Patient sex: F
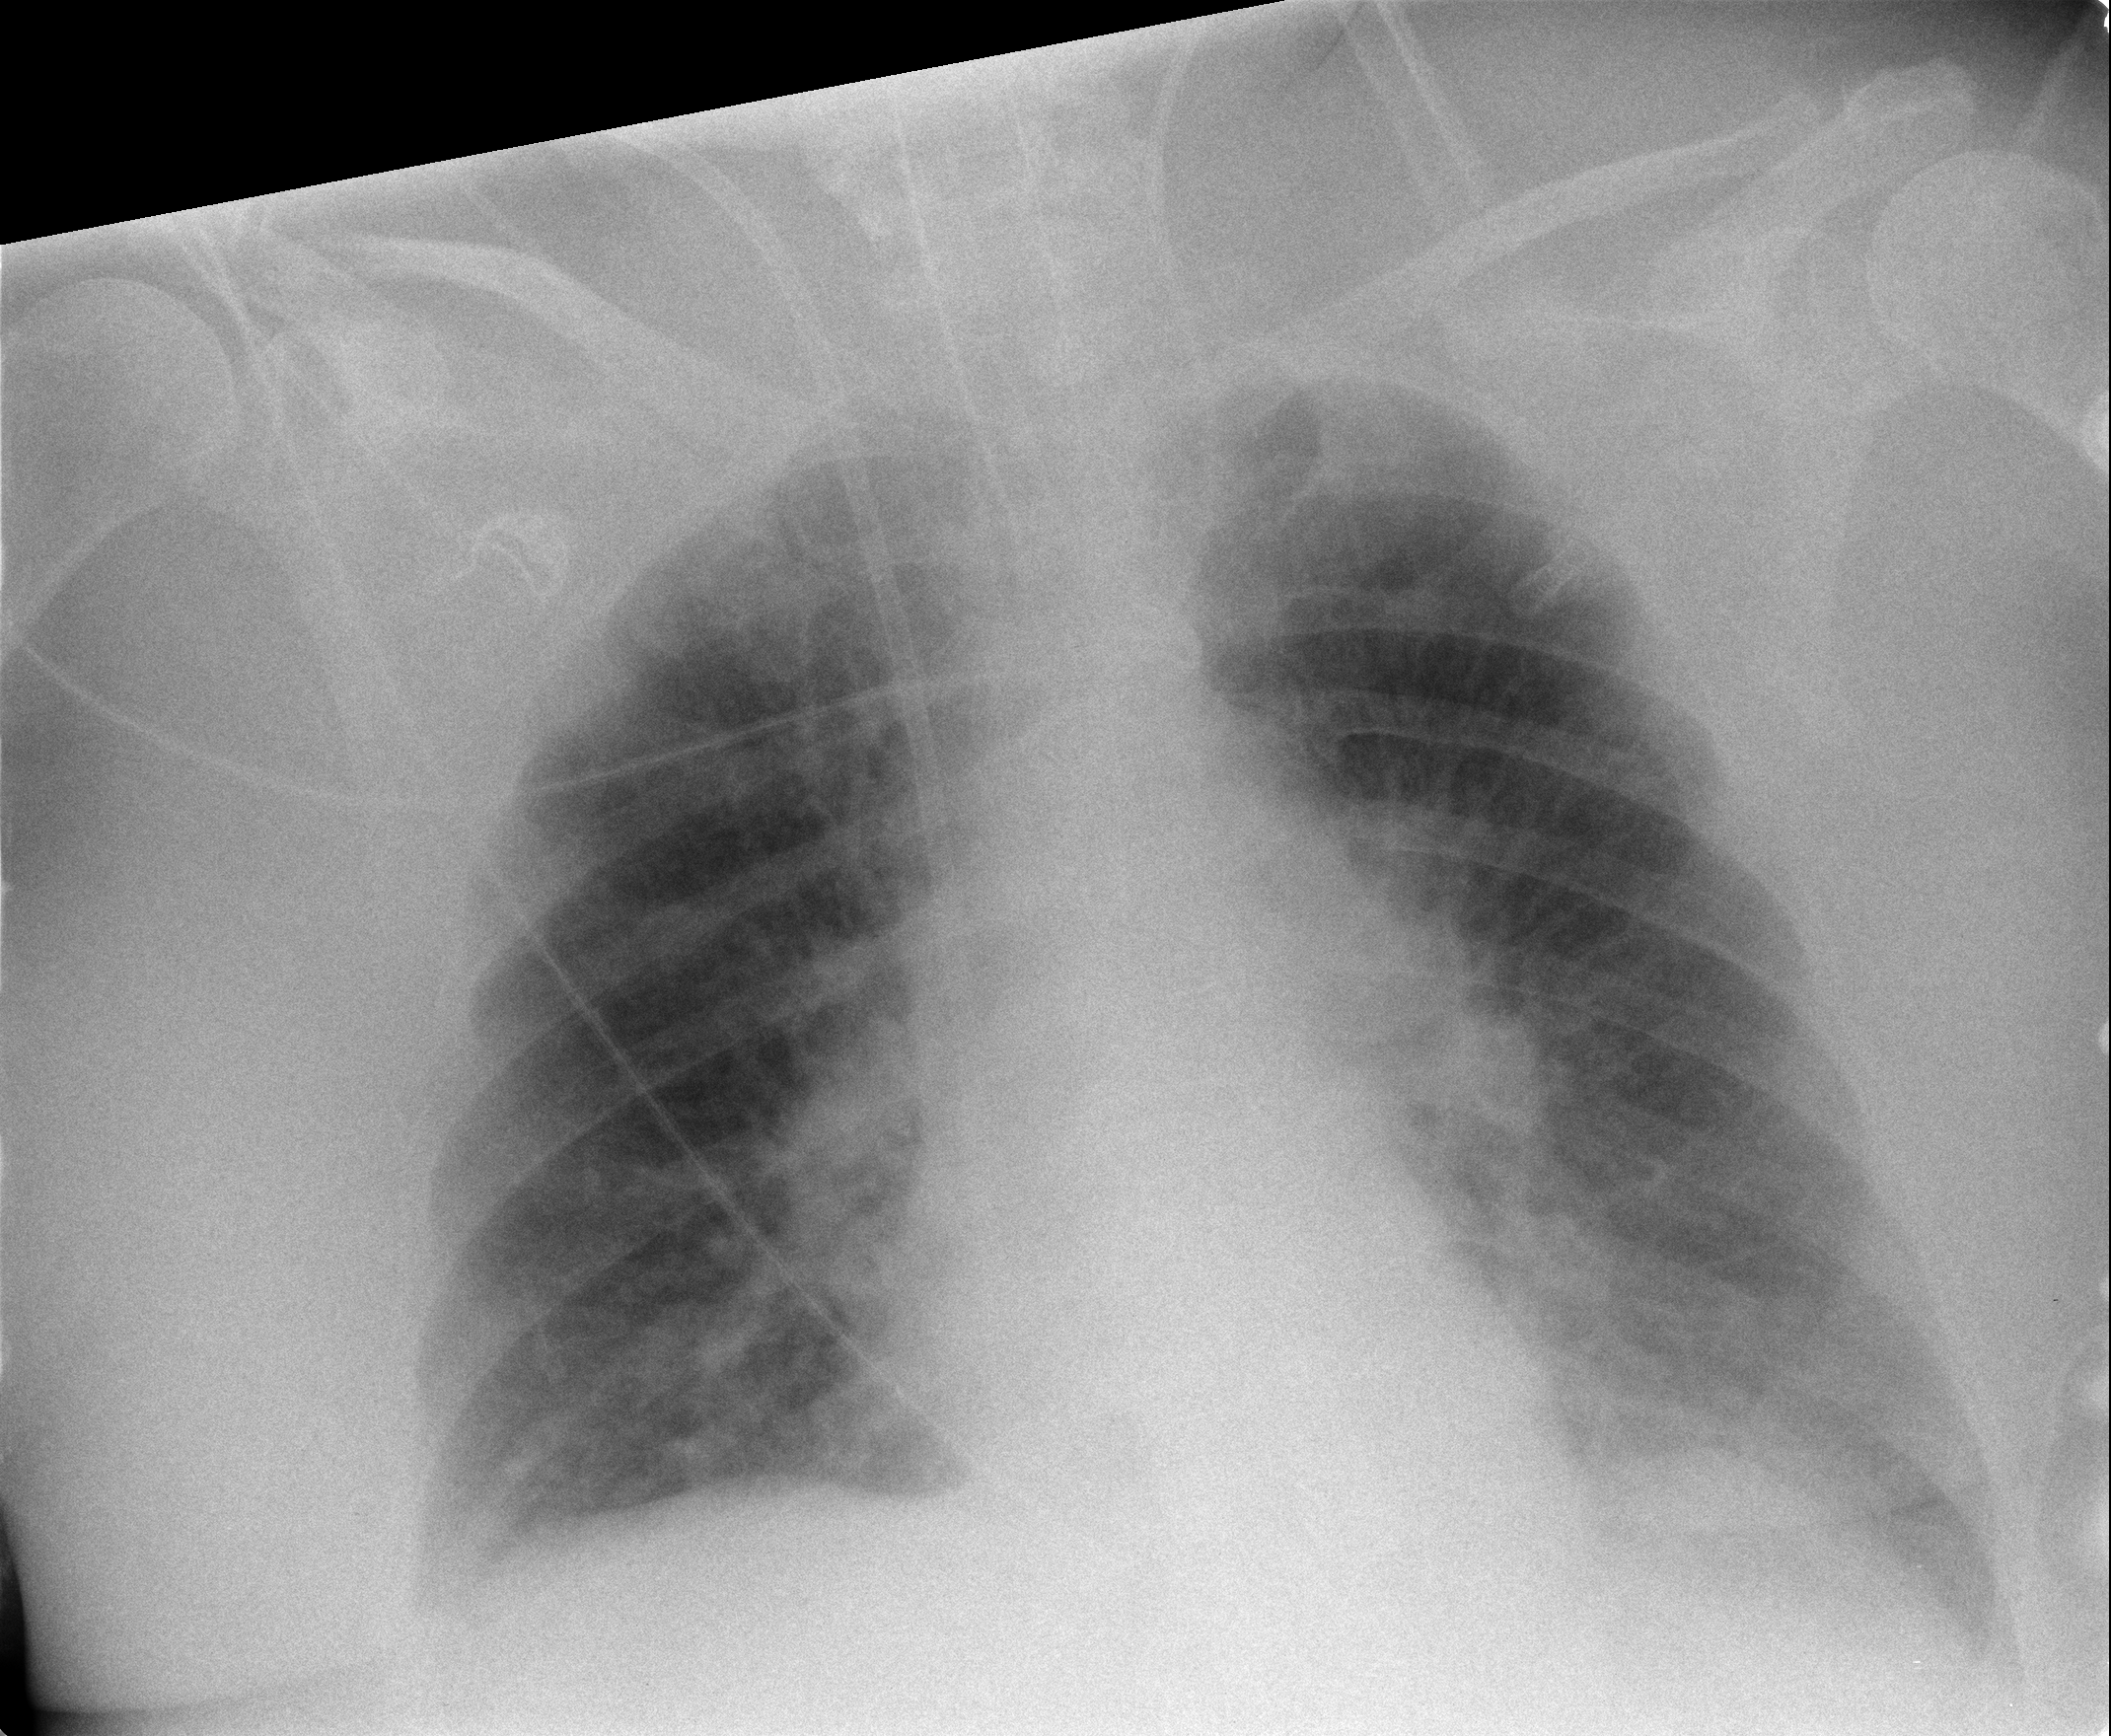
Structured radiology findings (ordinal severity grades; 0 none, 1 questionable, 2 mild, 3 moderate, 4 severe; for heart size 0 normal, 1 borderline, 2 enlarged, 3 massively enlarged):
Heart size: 0
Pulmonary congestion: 2
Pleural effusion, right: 1
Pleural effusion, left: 2
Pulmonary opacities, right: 1
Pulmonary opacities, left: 1
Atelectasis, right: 1
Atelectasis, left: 2